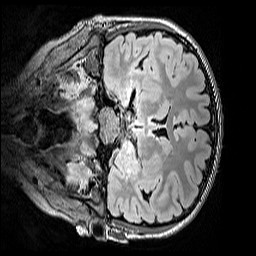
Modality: FLAIR
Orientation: coronal
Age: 11
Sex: female
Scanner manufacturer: siemens
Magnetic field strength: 3 T
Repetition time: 5 s
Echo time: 0.388 s